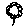
Label: flower